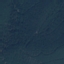
Land use / land cover class: Forest